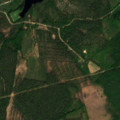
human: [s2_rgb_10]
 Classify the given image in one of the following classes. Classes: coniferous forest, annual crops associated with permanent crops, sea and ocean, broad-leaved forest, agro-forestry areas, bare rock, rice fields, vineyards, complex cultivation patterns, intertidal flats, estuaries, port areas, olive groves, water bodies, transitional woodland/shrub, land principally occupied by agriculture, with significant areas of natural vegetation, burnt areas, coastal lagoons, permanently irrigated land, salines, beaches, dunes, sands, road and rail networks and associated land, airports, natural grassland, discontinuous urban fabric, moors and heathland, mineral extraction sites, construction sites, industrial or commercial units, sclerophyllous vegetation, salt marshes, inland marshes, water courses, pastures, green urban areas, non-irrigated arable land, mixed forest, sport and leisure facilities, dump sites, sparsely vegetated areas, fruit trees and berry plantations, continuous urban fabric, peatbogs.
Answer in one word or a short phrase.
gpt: coniferous forest, mixed forest, transitional woodland/shrub